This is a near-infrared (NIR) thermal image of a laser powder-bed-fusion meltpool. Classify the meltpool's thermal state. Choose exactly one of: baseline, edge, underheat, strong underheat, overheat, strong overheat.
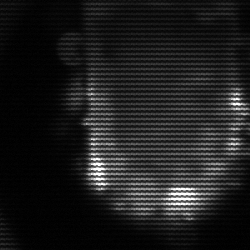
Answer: baseline